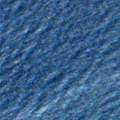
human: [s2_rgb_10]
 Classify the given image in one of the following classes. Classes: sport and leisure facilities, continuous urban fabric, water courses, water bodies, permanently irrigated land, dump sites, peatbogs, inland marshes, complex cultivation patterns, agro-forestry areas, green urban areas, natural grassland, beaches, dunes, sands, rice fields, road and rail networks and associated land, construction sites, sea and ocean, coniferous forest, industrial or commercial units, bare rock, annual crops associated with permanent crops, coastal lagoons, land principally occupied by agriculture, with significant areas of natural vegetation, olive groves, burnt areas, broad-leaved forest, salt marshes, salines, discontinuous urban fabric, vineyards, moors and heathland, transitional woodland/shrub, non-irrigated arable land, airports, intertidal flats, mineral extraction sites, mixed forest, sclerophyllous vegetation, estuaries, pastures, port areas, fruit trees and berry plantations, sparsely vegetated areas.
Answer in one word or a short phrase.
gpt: sea and ocean